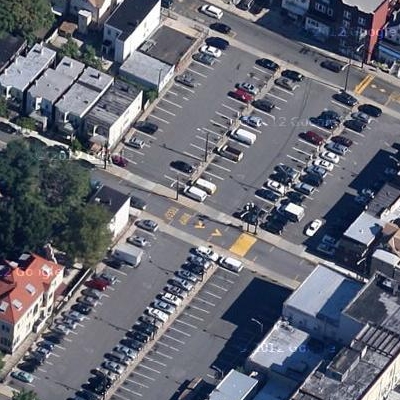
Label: gParking